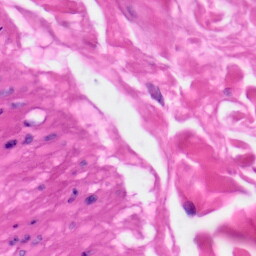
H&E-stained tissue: Skin